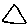
Label: triangle